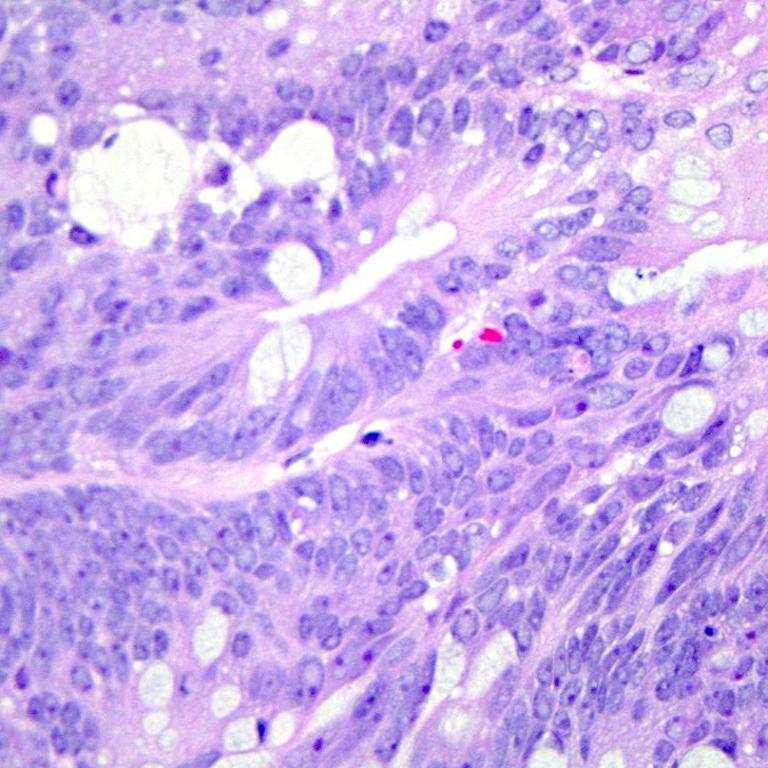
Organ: colon
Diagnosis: adenocarcinomas